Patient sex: M
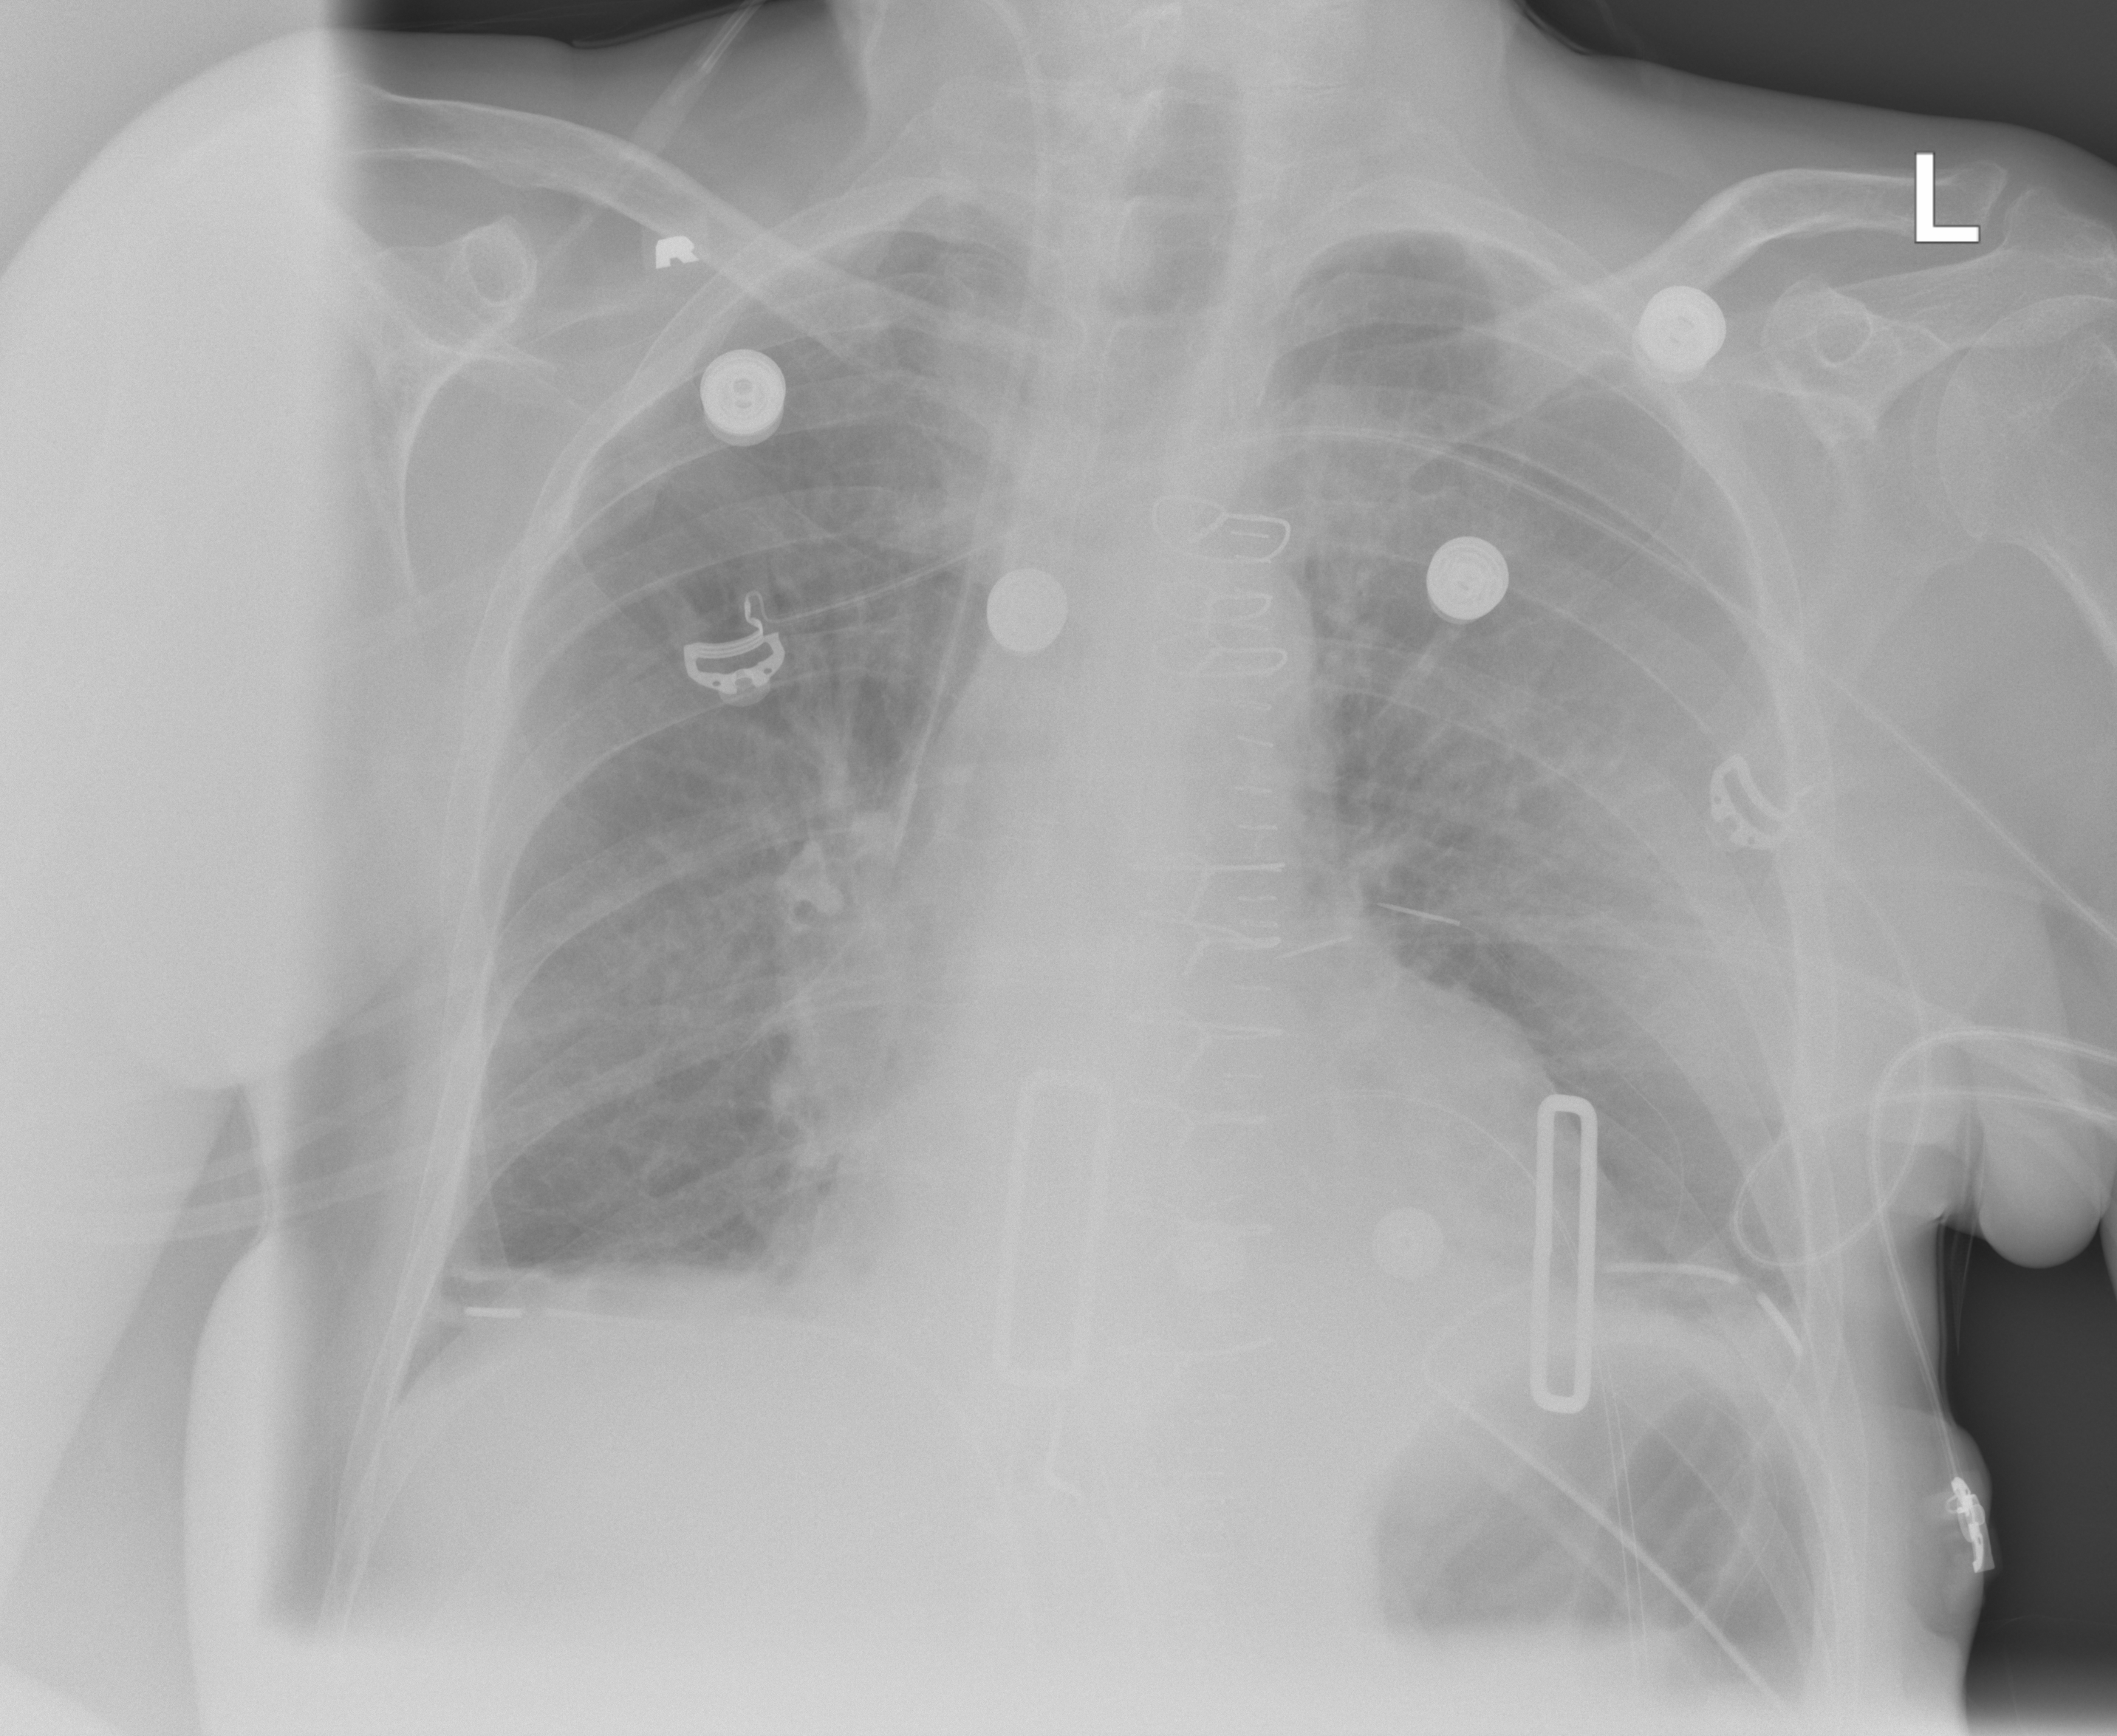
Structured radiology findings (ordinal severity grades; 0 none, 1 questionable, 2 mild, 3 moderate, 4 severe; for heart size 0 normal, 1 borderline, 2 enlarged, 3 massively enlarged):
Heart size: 0
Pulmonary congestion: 0
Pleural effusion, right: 0
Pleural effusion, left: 2
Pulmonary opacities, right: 0
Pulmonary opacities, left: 0
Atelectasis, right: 2
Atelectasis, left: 0